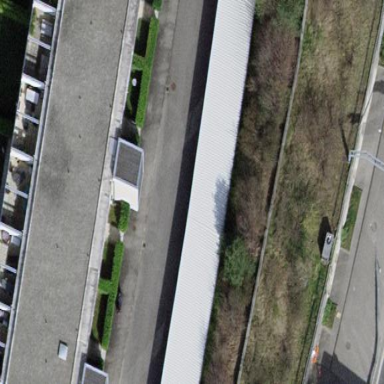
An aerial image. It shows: View of roof of building.